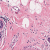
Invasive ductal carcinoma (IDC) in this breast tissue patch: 0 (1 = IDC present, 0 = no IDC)